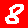
Digit: 8